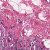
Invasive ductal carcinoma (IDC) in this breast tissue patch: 0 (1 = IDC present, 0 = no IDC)